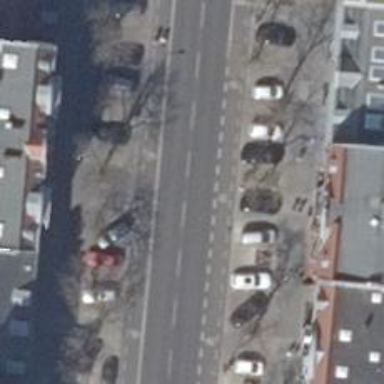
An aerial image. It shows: Tertiary road with asphalt surface. The road has separate sidewalks and dedicated lanes for cyclists. There are perpendicular parking spaces on the curb with lane markings.